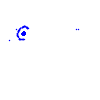
Particle: pion